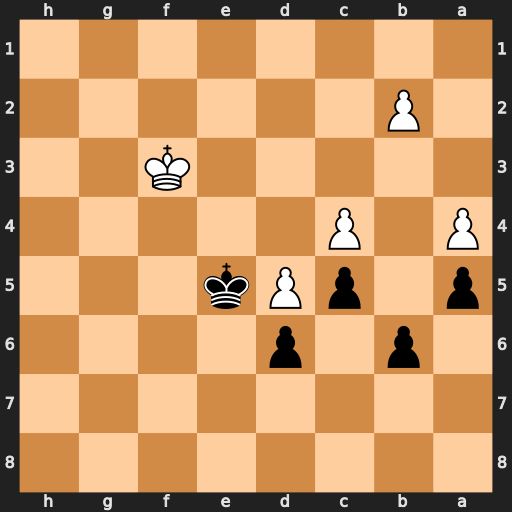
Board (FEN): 8/8/1p1p4/p1pPk3/P1P5/5K2/1P6/8
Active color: b
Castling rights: -
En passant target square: -
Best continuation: Kd4 b3 Kc3 Ke4 Kxb3